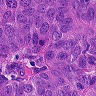
Metastatic tissue present: yes